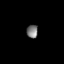
Tissue: lung
Cell type: Endothelial cells
Senescence score: 0.5497
Nuclear area (px): 147
Mean DAPI intensity: 120.925